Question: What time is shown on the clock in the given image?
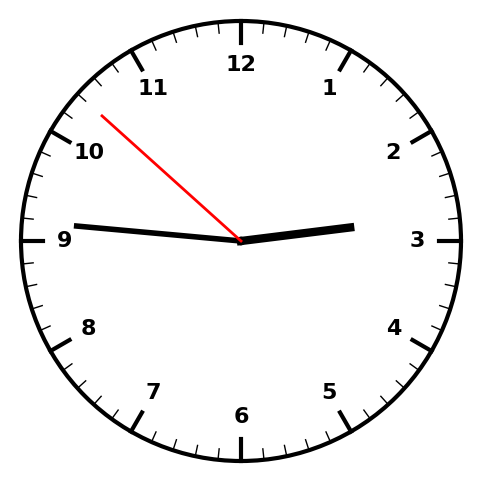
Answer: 02:45:52